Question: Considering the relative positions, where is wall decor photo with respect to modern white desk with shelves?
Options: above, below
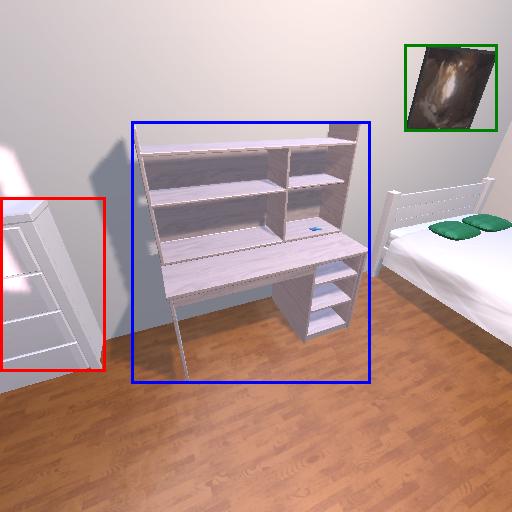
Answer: above